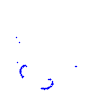
Particle: kaon